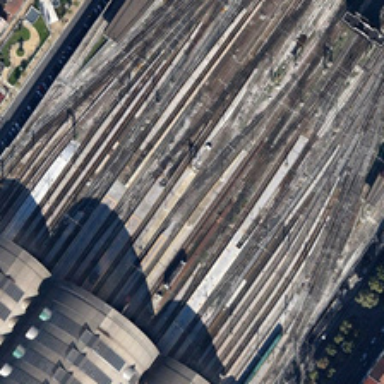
Some green trees are near a railway station .